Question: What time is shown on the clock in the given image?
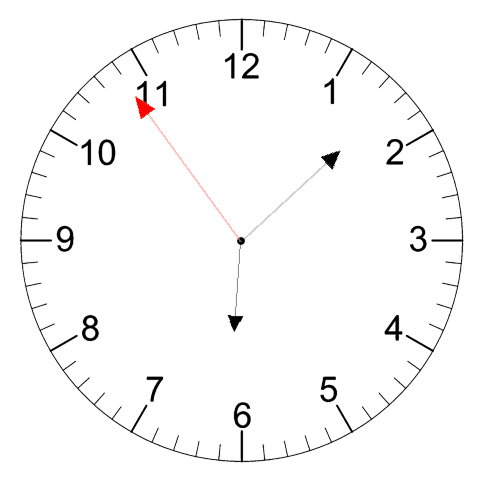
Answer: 06:07:54